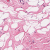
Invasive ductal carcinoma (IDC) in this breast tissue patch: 0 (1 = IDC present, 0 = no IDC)